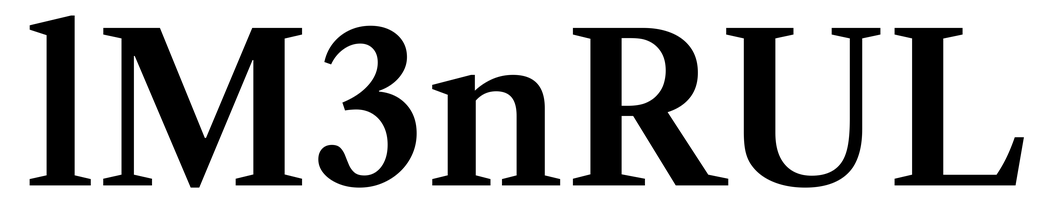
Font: LibreCaslonText_SemiBold